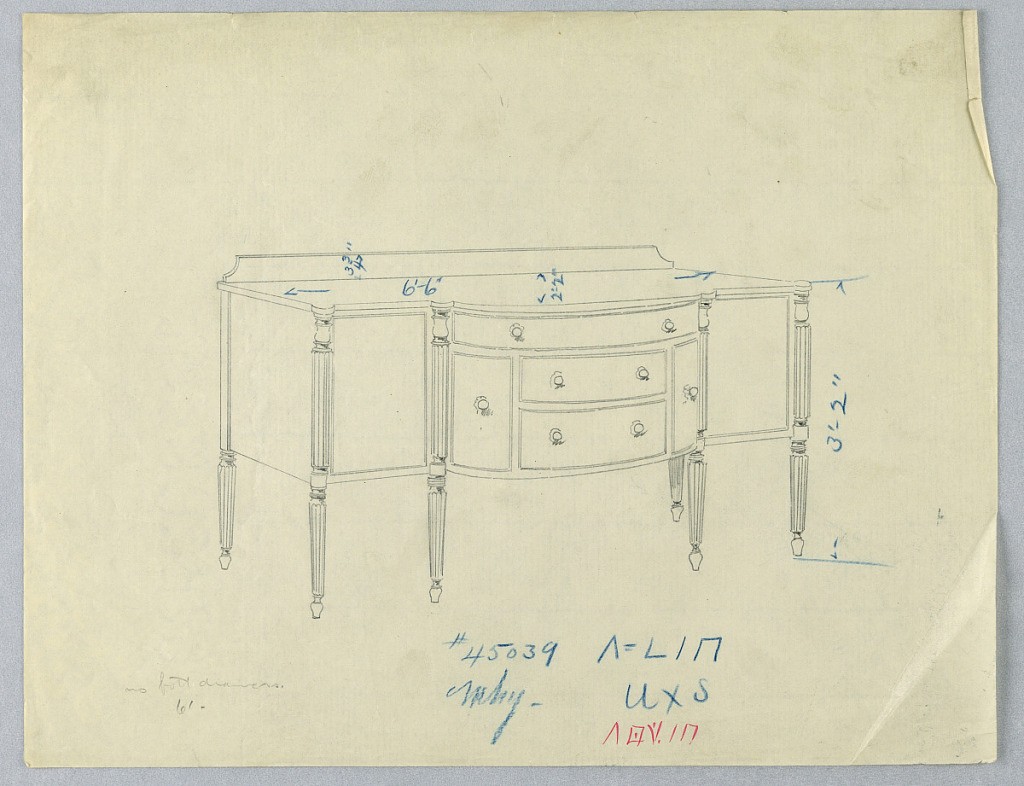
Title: Design for Six-legged Sideboard with Five Central Drawers
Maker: A.N. Davenport Co.
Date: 1900–05
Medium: Graphite, blue pencil, and pen and red ink, on thin cream paper
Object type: Drawing
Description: Rectangular sideboard on six tapering, fluted, and turned legs; tripartide front with convex central section with three horizontal drawers flanked by two vertical drawers; low backsplash at back of top.